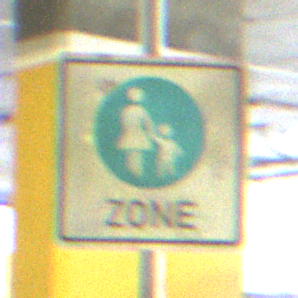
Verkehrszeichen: BeginnFussgaengerzone
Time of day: NotSpecified
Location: Indoor (Special)
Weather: NotSpecified
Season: NotSpecified
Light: Artificial